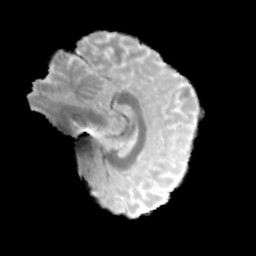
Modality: MD
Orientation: sagittal
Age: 26
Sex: male
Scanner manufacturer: siemens
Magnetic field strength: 3 T
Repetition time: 3.23 s
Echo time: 0.0892 s